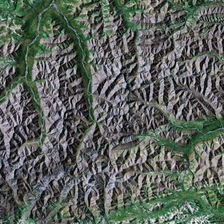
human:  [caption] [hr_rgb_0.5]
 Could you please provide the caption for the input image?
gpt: the mountain full of corrugation is green and grey .

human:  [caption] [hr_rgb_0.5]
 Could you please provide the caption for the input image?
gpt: some gray and green mountains are together .

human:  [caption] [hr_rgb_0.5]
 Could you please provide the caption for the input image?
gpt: the mountain full of corrugation is green and grey .

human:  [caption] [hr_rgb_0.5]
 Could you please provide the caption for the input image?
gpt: some gray and green mountains are together .

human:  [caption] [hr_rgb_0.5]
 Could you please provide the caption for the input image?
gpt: some gray and green mountains are together .